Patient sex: M
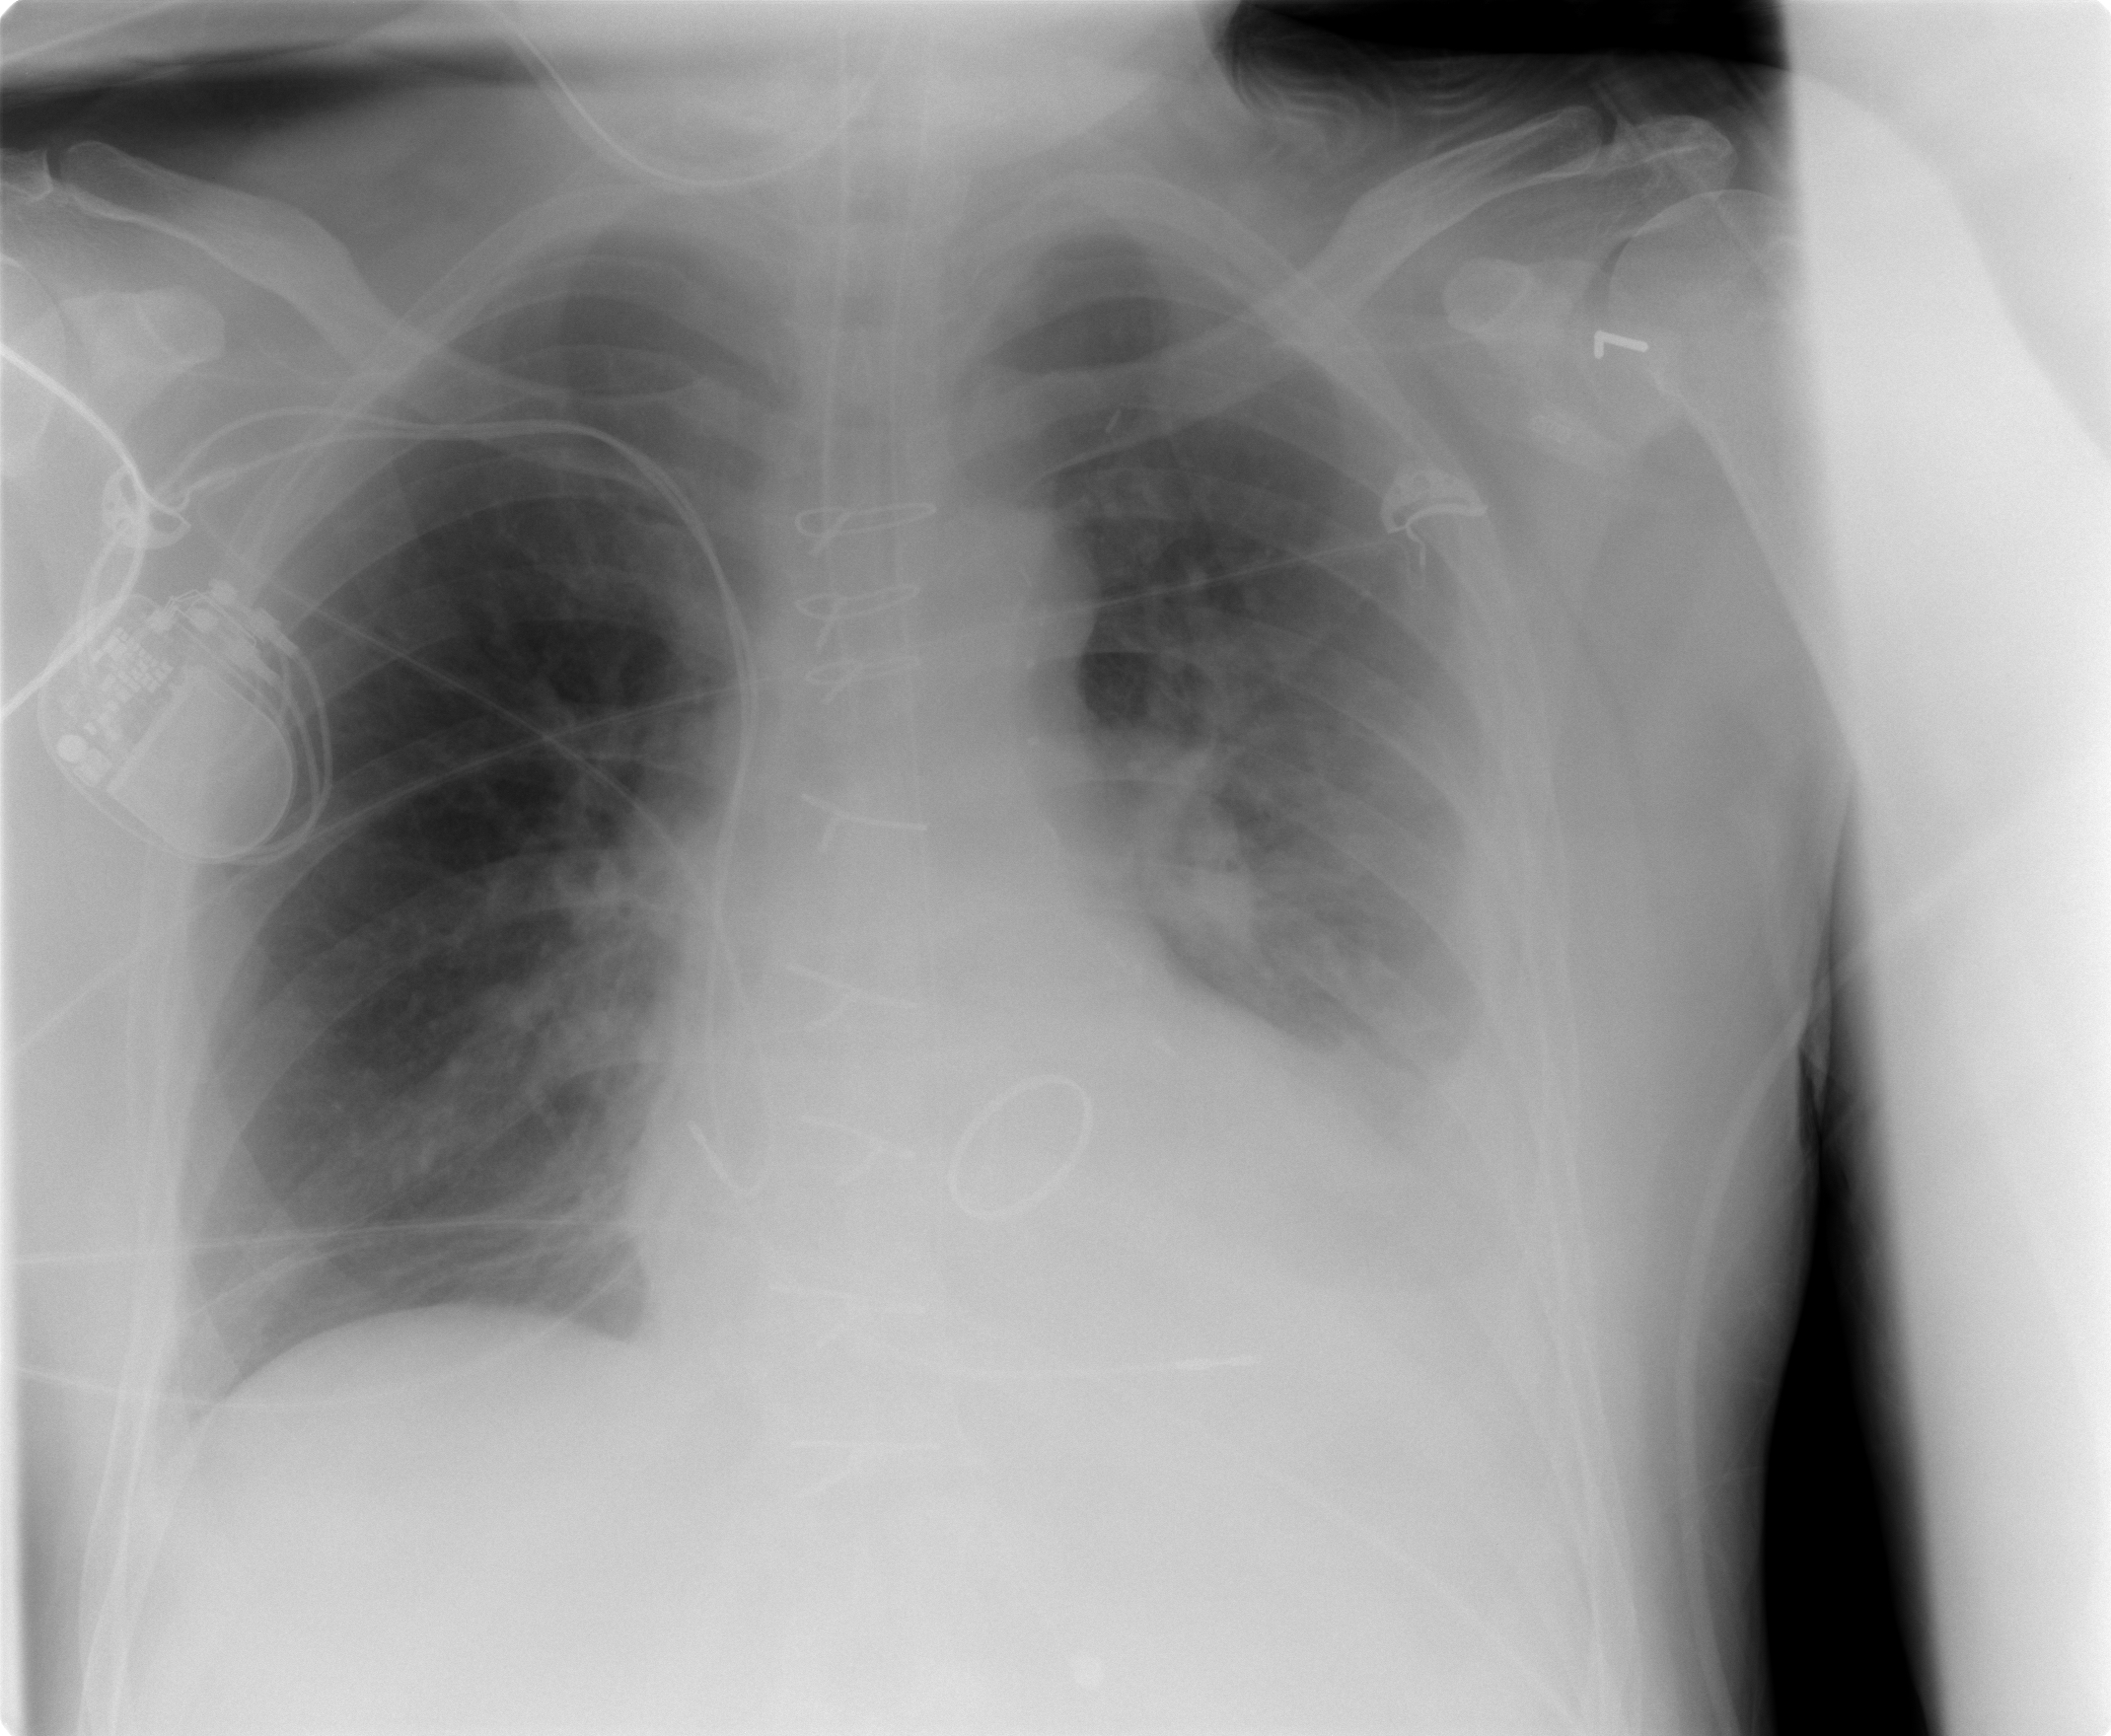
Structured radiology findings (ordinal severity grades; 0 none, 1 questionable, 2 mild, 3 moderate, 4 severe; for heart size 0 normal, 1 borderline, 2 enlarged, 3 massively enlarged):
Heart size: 0
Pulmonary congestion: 2
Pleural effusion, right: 0
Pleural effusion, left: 3
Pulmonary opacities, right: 0
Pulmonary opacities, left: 0
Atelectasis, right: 0
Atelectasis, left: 2